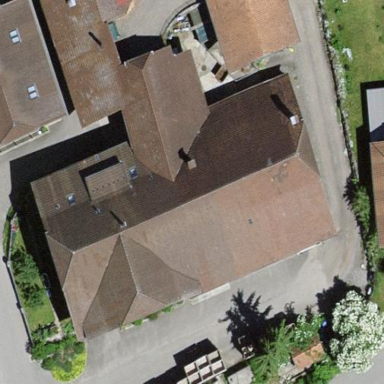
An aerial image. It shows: Farm building.